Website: crate-barrel
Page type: billing-address
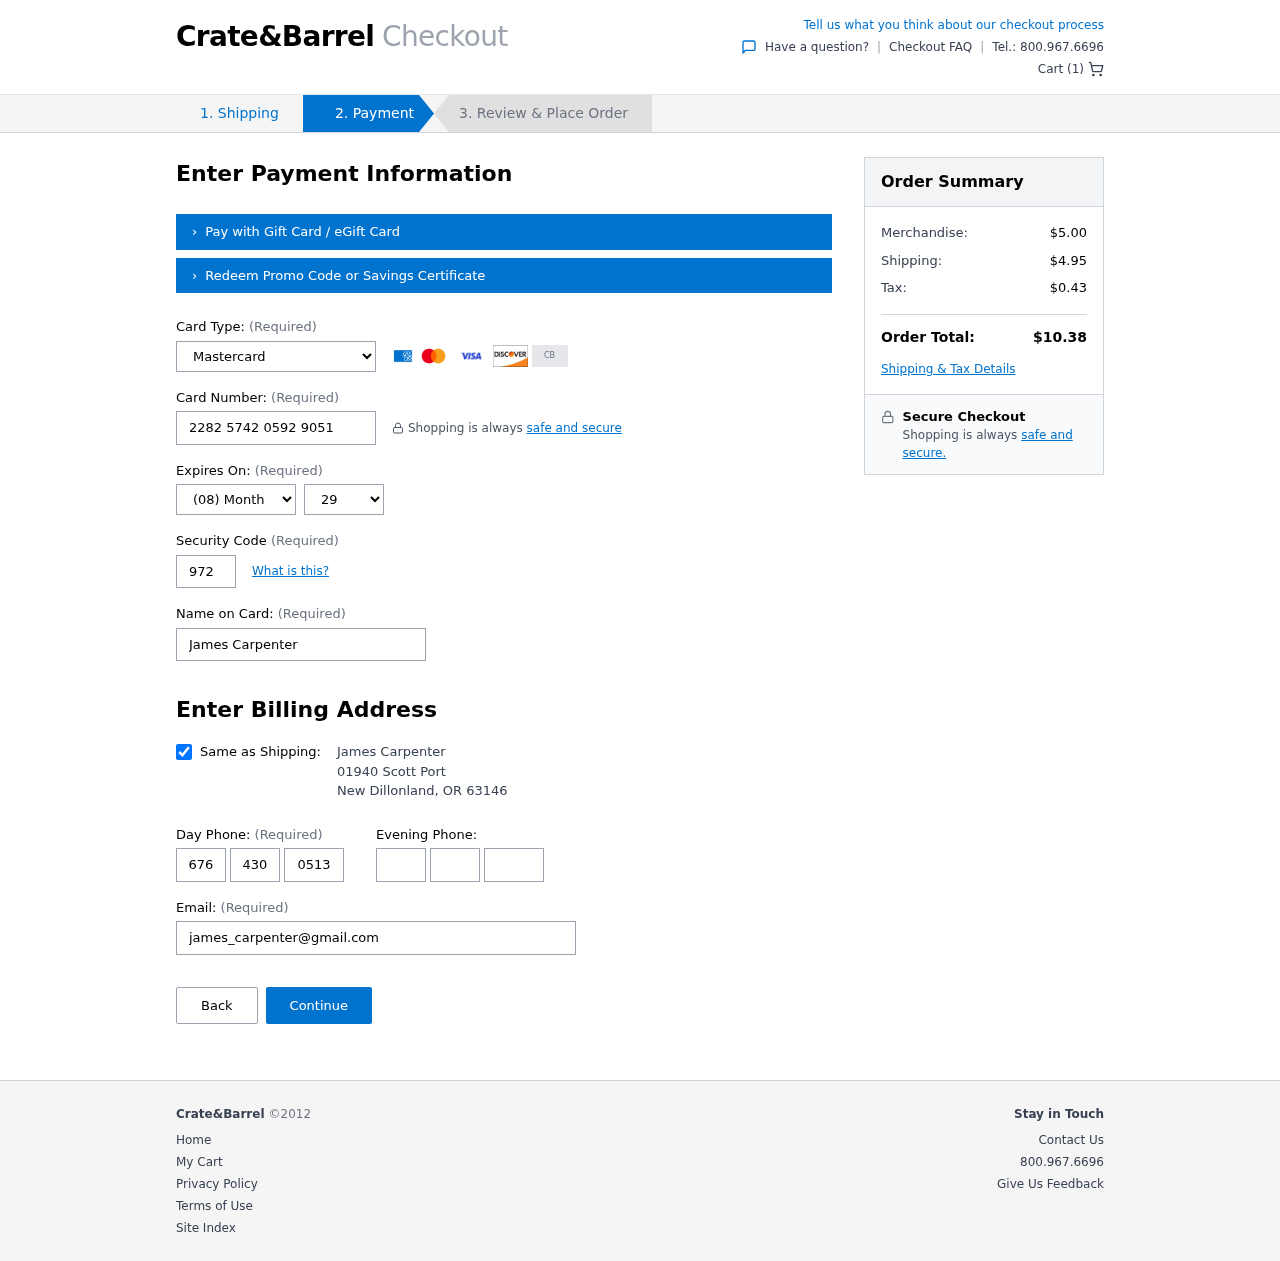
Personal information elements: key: PII_CARD_CVV
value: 972
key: PII_CARD_EXPIRY_MONTH
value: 08
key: PII_CARD_EXPIRY_YEAR
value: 29
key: PII_CARD_NUMBER
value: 2282 5742 0592 9051
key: PII_CARD_TYPE
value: Mastercard
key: PII_CITY
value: New Dillonland
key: PII_EMAIL
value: james_carpenter@gmail.com
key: PII_FULLNAME
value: James Carpenter
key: PII_PHONE_AREA
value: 676
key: PII_PHONE_PREFIX
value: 430
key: PII_PHONE_SUFFIX
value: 0513
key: PII_POSTCODE
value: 63146
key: PII_STATE_ABBR
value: OR
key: PII_STREET
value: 01940 Scott Port
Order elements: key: ORDER_NUM_ITEMS
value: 1
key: ORDER_SUBTOTAL
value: $5.00
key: ORDER_SHIPPING_COST
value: $4.95
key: ORDER_TAX
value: $0.43
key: ORDER_TOTAL
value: $10.38